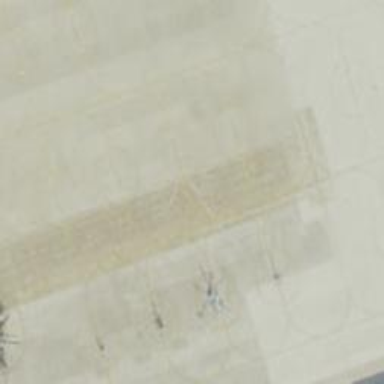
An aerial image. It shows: View of taxiway at the airport.